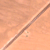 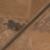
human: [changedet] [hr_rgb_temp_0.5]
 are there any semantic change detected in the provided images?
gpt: A garden was created near the road.